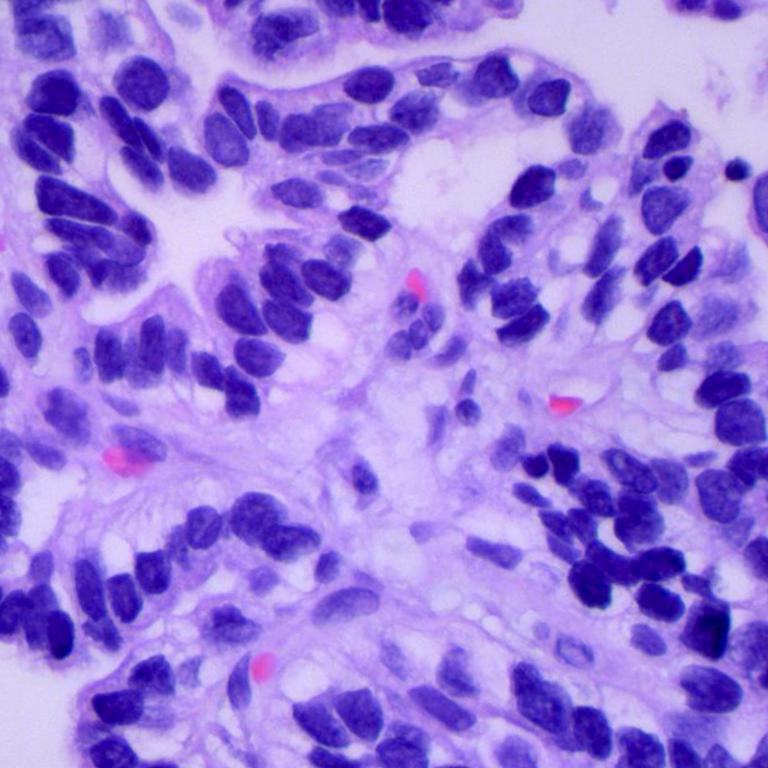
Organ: lung
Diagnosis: adenocarcinomas